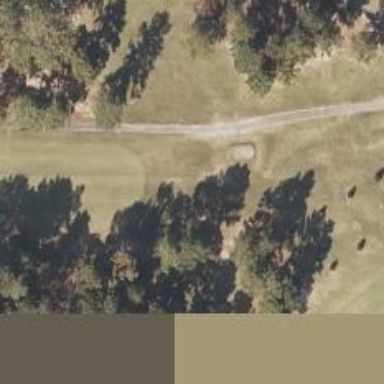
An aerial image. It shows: Golf cartpath that is also road path.